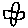
Label: flower